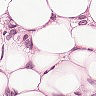
Metastatic tissue present: yes